Field crop: tomato
Growth stage: 2
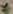
Species: solanum